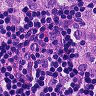
Metastatic tissue present: yes